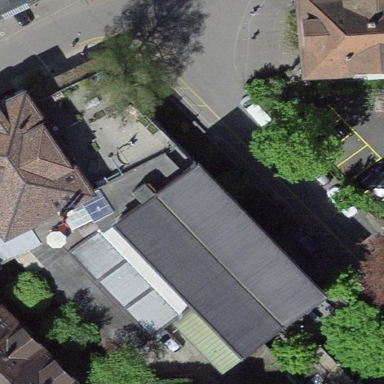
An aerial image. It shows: Bicycle parking facility.